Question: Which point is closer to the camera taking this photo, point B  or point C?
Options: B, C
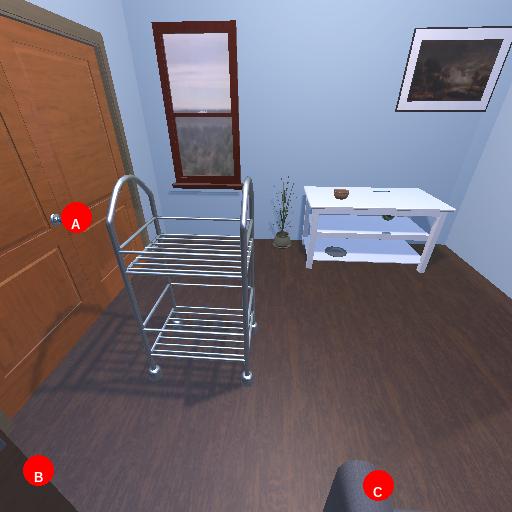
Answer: B